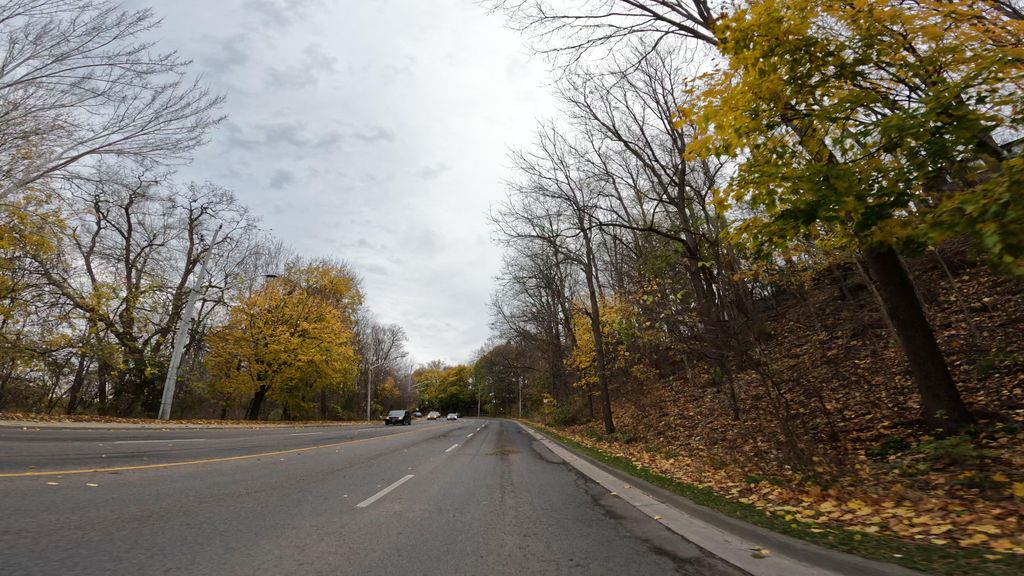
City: hamilton